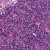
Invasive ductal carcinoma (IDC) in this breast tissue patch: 1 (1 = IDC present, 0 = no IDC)